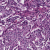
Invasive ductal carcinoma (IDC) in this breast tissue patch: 1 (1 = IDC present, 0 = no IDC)